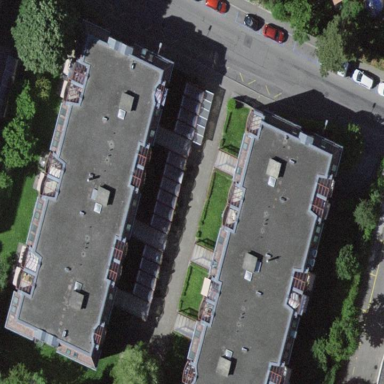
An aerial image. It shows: Charming apartments building with mansard roof design.